Interaction volume radius: 5 \u00c5
Interaction volume height: 15 \u00c5
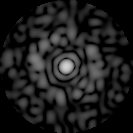
Disorder parameter: 0.8507